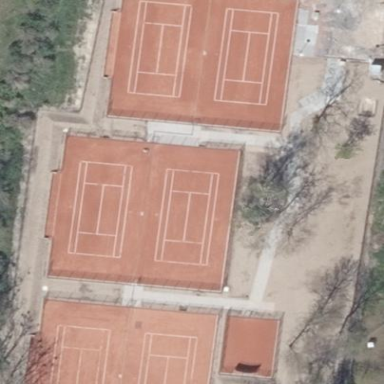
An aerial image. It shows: Sports centre featuring tennis facilities.